Field crop: maize
Growth stage: 2
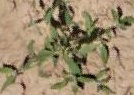
Species: atriplex